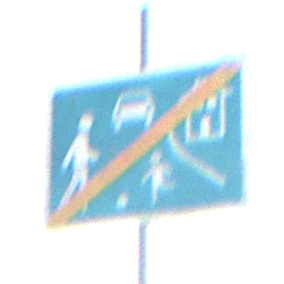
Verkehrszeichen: EndeVerkehrsberuhigterBereich
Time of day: SunriseSunset
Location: Outdoor (Nature)
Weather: Clear
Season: NotSpecified
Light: Natural